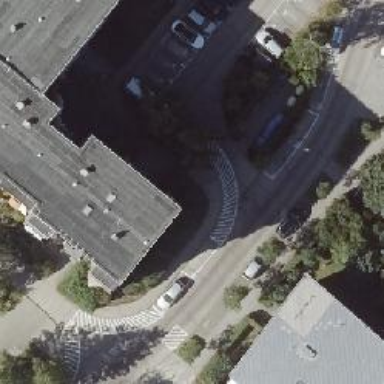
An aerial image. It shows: Concrete sidewalk that functions as footway.